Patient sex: M
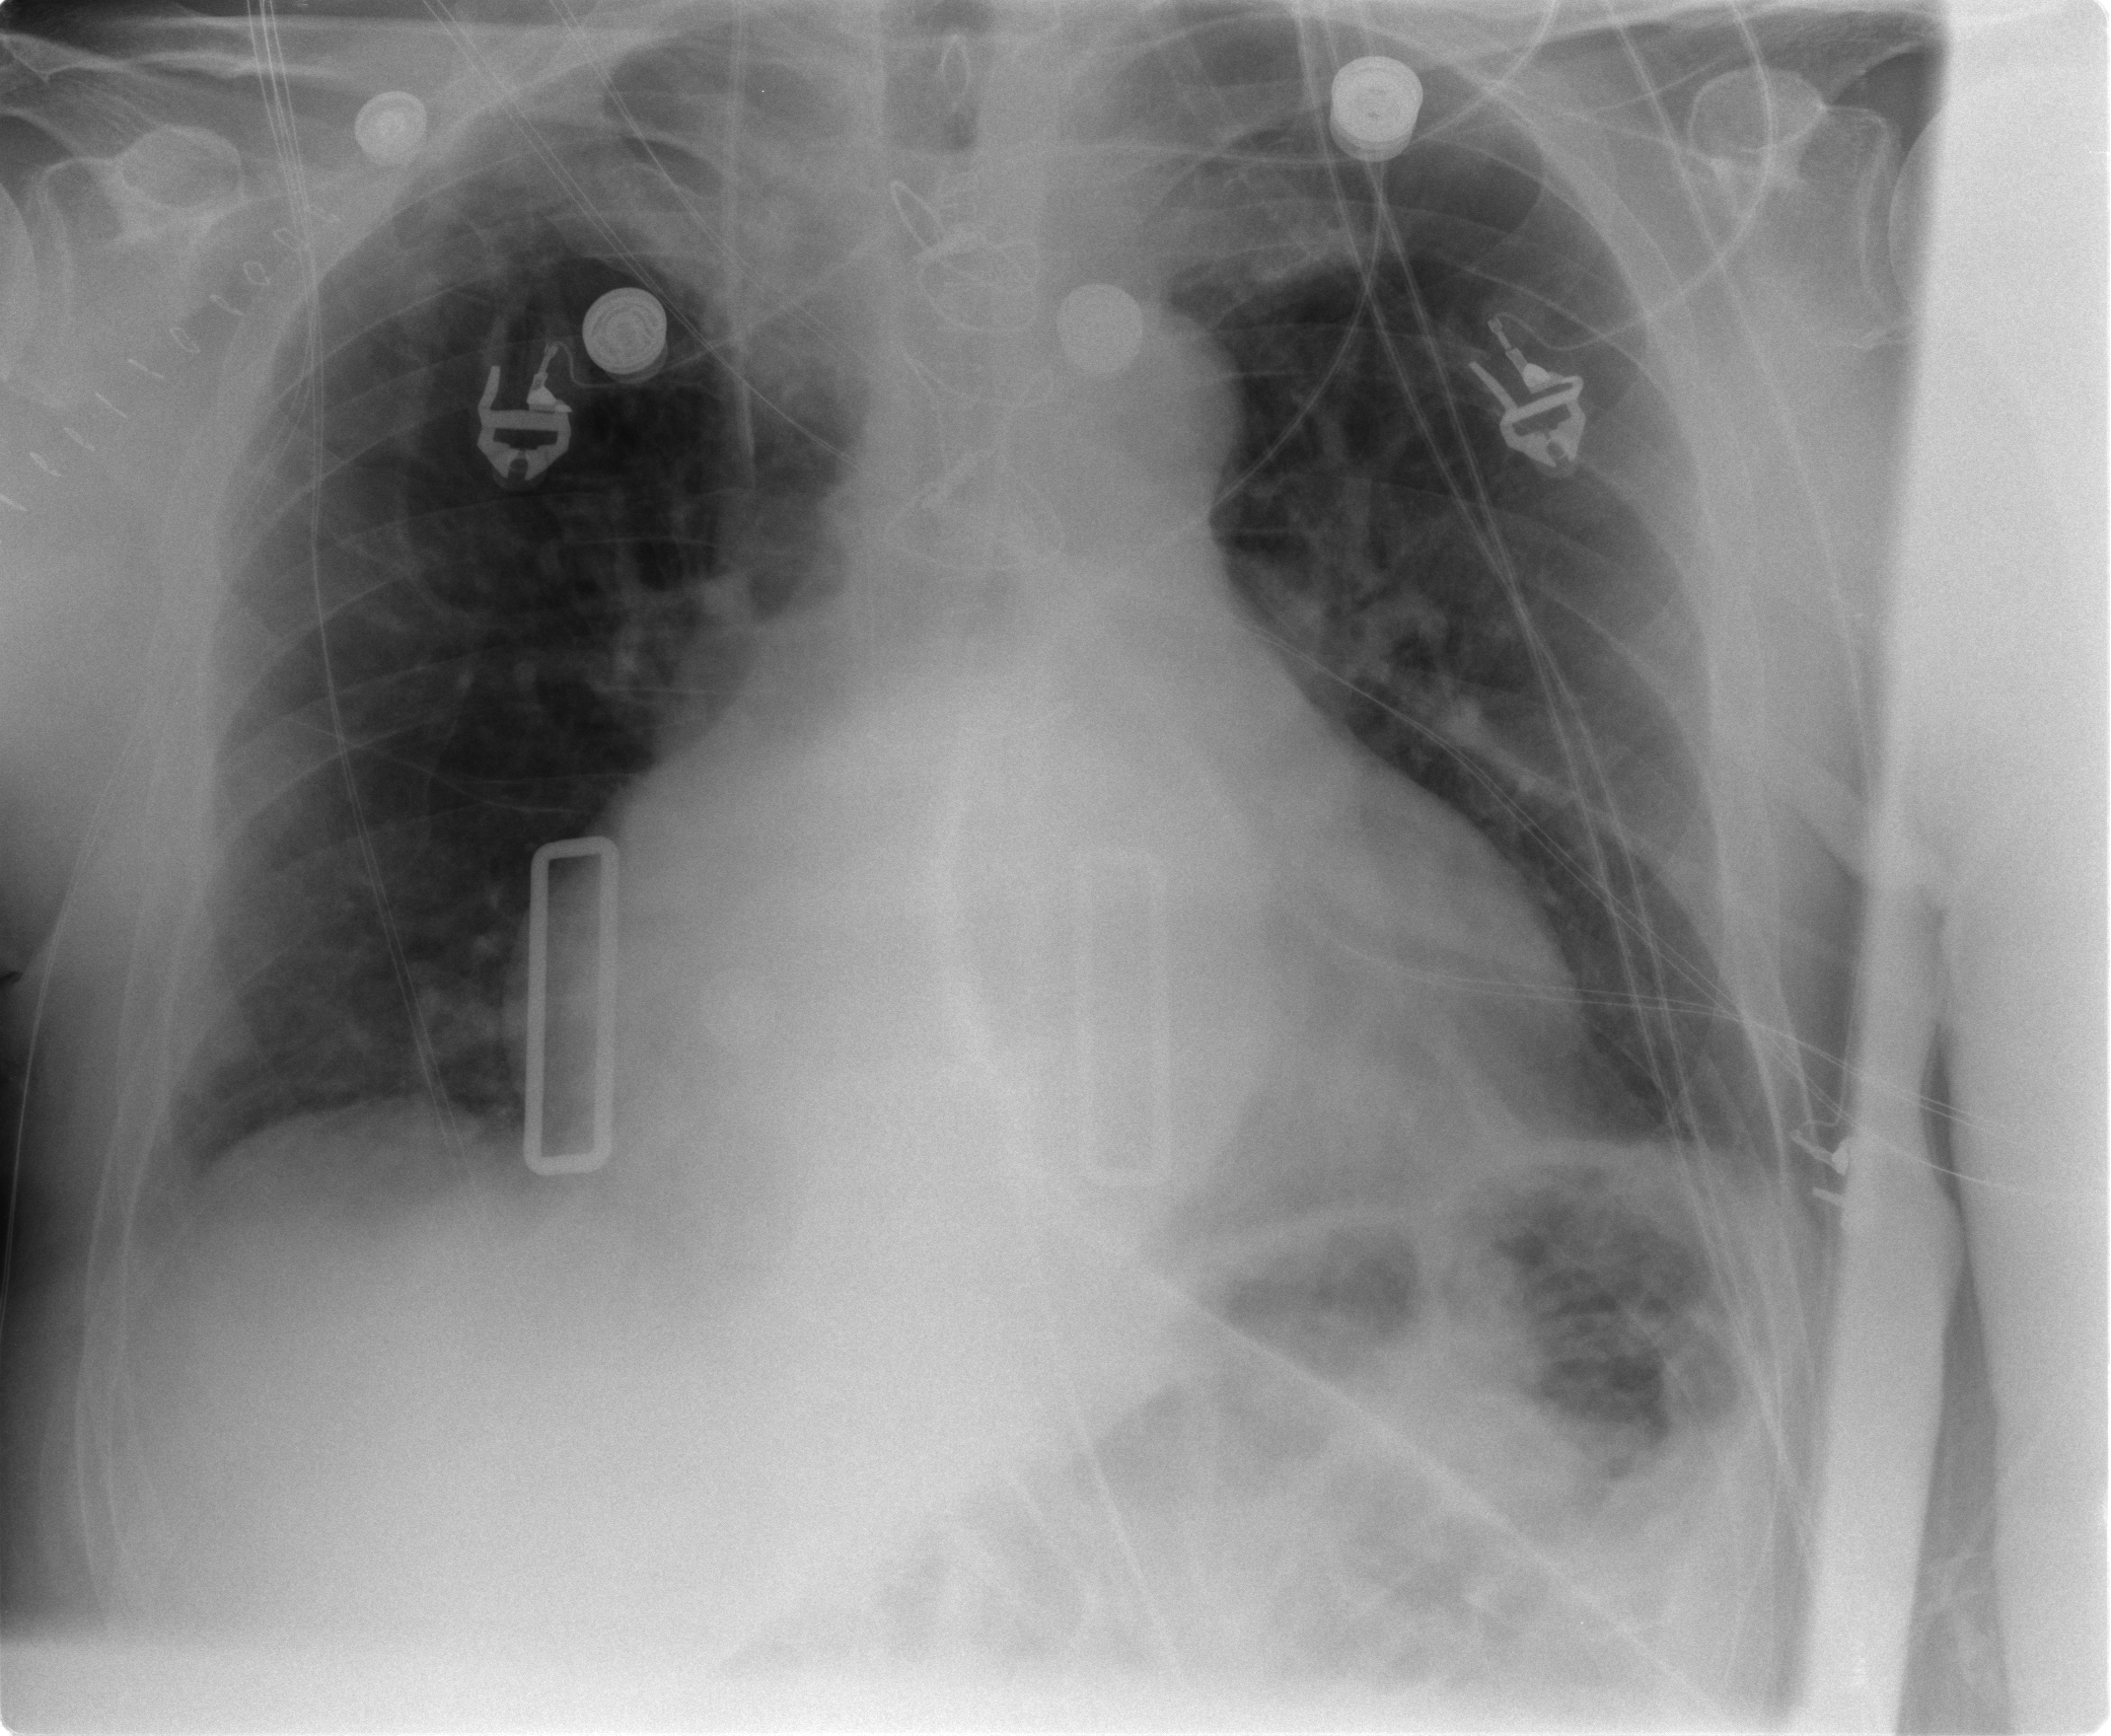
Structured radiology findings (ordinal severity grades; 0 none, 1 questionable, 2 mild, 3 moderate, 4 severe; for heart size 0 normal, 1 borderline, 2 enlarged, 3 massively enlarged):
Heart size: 2
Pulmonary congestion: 2
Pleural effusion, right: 1
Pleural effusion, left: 1
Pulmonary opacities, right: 0
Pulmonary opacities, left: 0
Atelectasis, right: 0
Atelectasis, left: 0